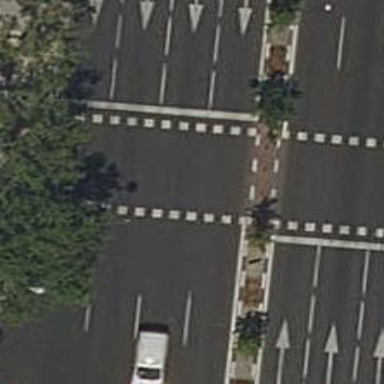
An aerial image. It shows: Footway crossing with traffic signals.